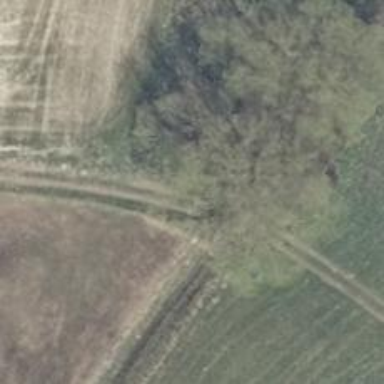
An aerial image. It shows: Grass track with grade5 tracktype.